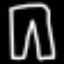
Label: pants